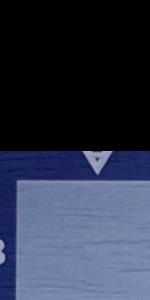
Label: Empty